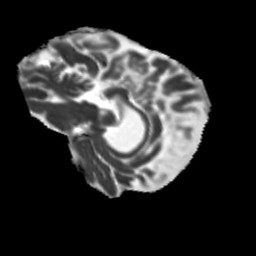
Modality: MD
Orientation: sagittal
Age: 79
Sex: female
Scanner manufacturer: siemens
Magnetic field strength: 3 T
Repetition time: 5.25 s
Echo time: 0.08 s